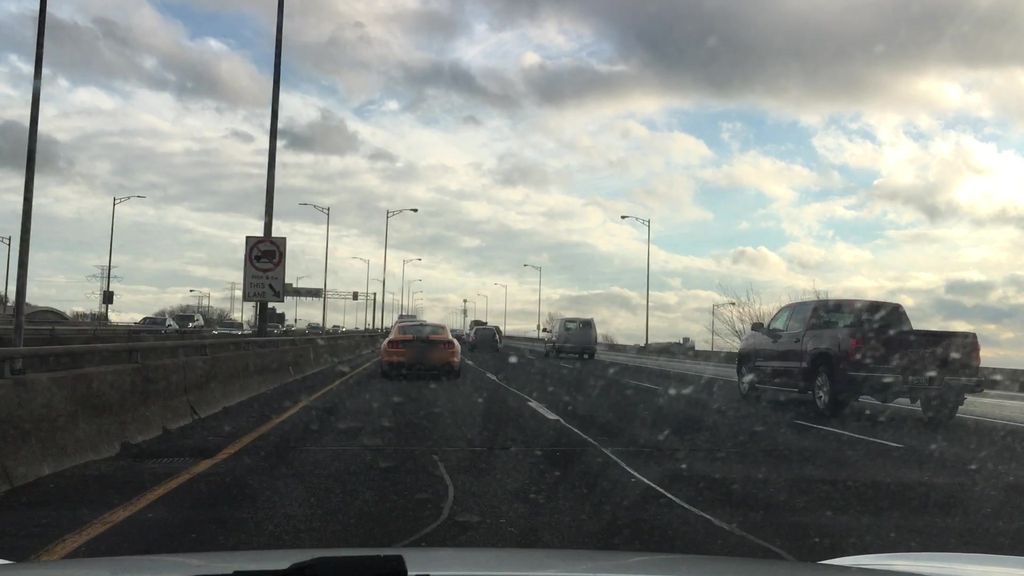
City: hamilton